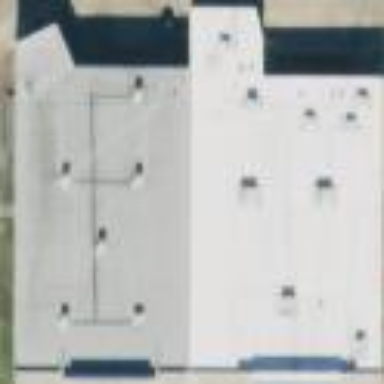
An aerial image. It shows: Retail building.